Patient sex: M
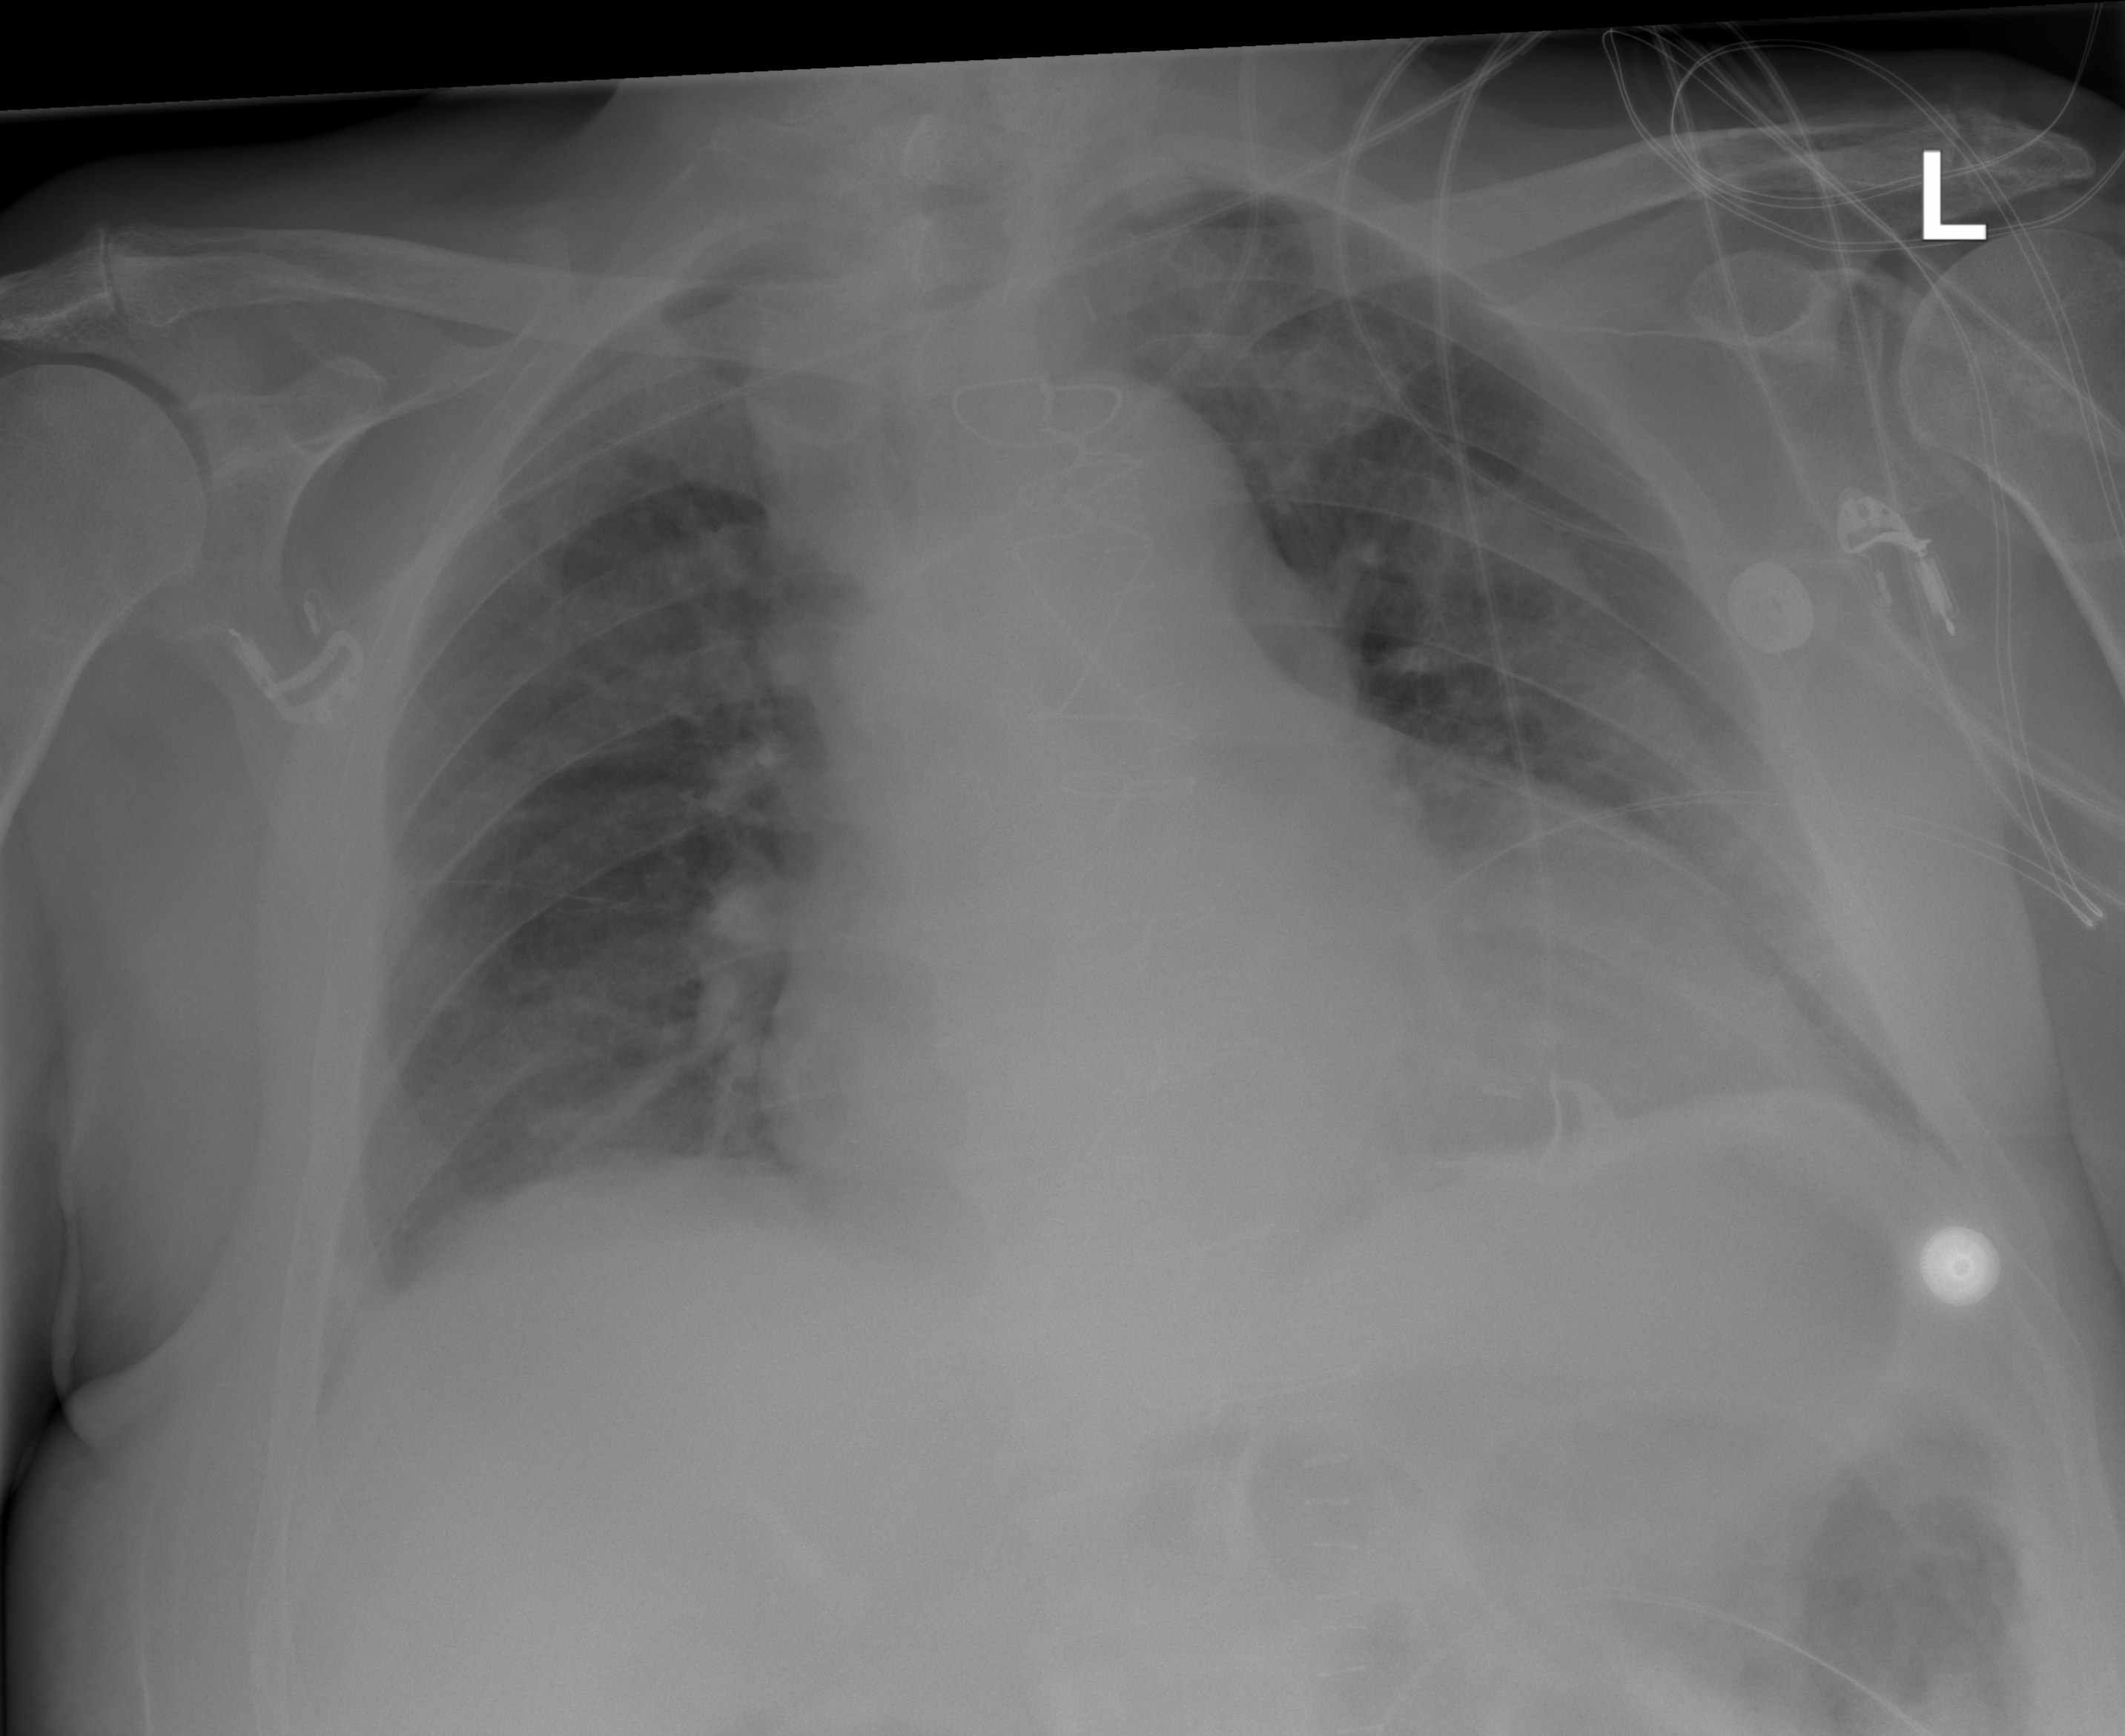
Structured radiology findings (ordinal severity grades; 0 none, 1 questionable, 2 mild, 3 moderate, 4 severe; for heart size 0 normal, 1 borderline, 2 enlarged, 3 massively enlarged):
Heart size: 2
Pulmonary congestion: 1
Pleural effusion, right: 1
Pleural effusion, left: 0
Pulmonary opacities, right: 2
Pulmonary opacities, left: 0
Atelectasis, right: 2
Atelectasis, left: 2